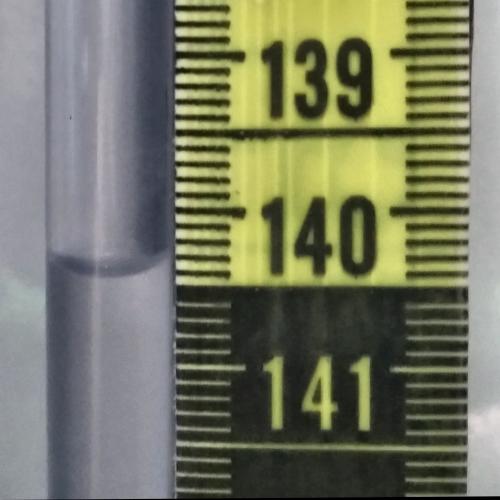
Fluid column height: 140.4 cm